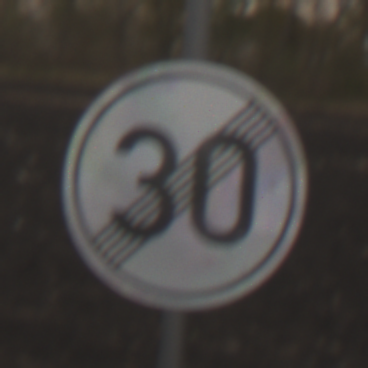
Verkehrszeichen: EndeGeschwindigkeit30
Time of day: MorningAfternoon
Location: Outdoor (Nature)
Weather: Overcast
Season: NotSpecified
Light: Natural